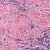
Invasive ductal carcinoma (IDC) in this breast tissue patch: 1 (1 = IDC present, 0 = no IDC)